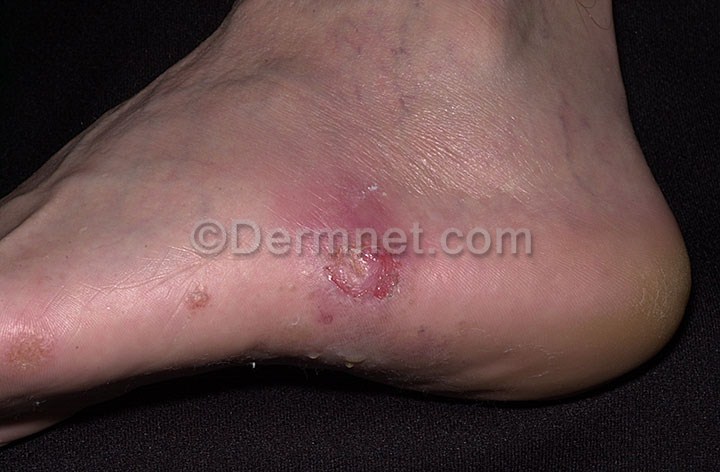
Disease: Tinea Ringworm Candidiasis and other Fungal Infections